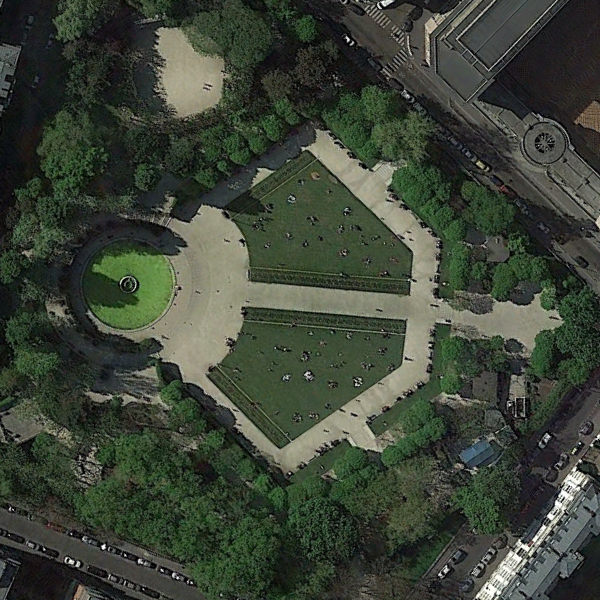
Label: Square